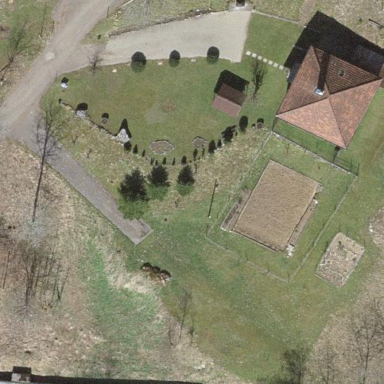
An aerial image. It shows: Garden area designated for leisure land.